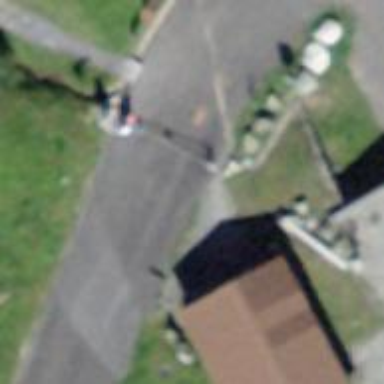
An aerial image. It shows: Swing gate barrier.